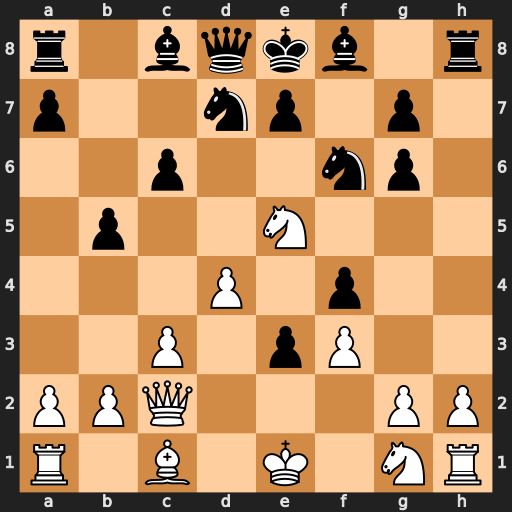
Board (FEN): r1bqkb1r/p2np1p1/2p2np1/1p2N3/3P1p2/2P1pP2/PPQ3PP/R1B1K1NR
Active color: w
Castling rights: KQkq
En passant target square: -
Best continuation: Qxg6#